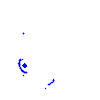
Particle: kaon